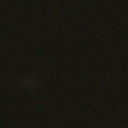
Screen state: off